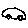
Label: car